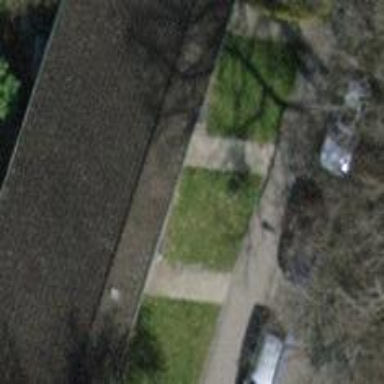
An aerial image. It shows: Terrace building with gabled roof.